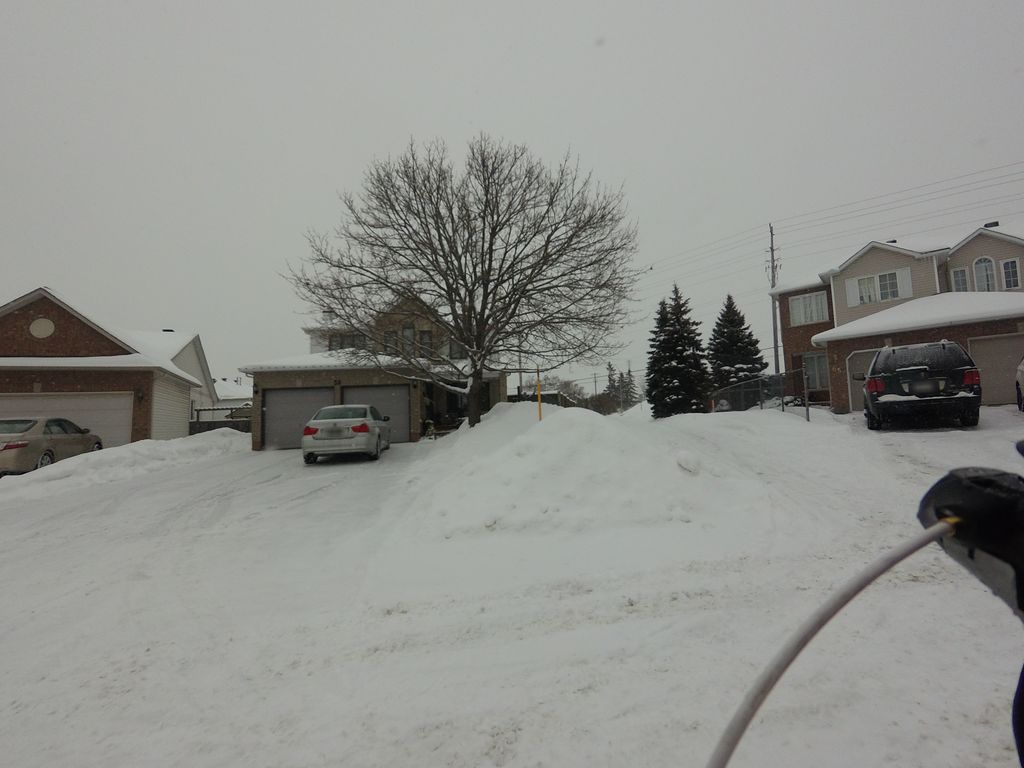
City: ottawa-gatineau